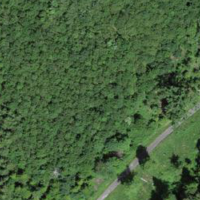
EUNIS habitat code: 44
Species observed at this site:
Anthriscus sylvestris